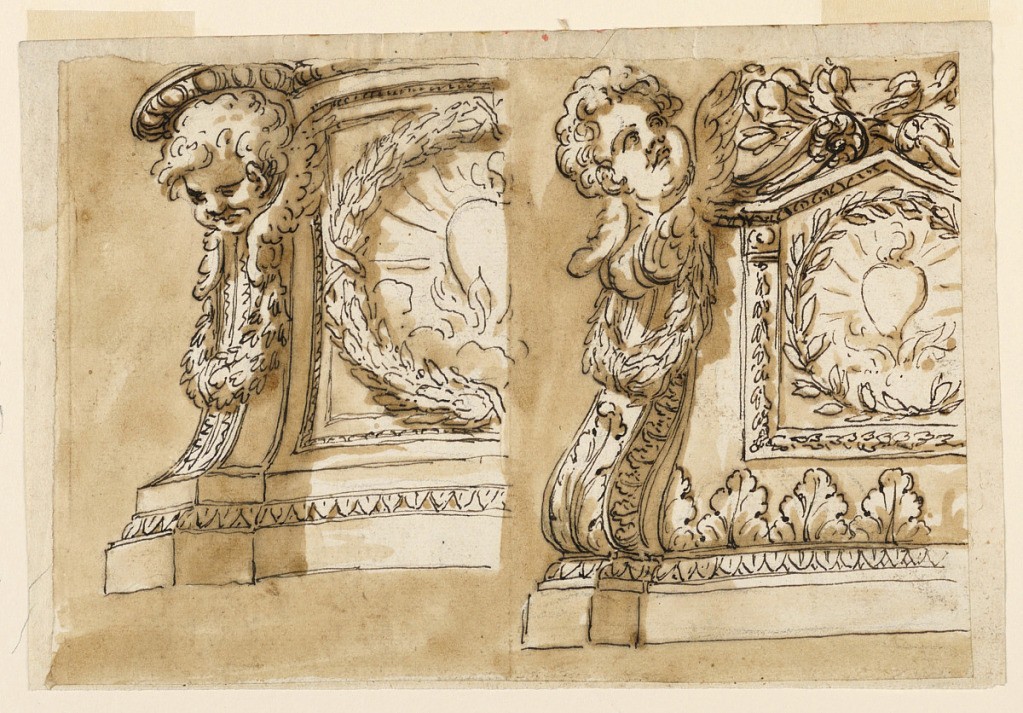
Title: Pedestal
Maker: Giuseppe Barberi, Italian, 1746–1809
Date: ca. 1780
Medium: Pen and brown ink, brush and brown wash, red ink on off-white laid paper, lined
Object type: Drawing
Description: Left: the left half is shown. A burning heart in a glory of rays in a barrel wreath is shown in the panel of the front. A gaine of a kind is disposed obliquely at the corner, having on top a cherub. Right: somewhat more than the left half is shown. A similar burning heart is surrounded by laurel branches. Framed by a frame, the upper side of which is shaped as a triangular cornice. A cherub on top of a volute is at the corner. Colored background.